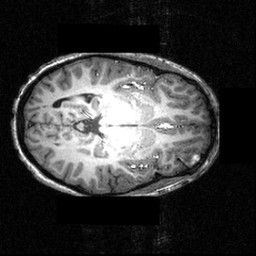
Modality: T1w
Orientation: axial
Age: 21
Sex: female
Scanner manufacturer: siemens
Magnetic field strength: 3.951 T
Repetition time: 1.5 s
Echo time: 0.00335 s